Question: I am using jquery tabs and a custom jquery ui, however for some reason a "+" sign always appear on top of each tab, does anone know why and how to get rid of it?

I did not add any icon in the css, I only changed the background and some more.
Here's the css part for the tabs:
'''
.ui-tabs { position: relative; padding: .2em; zoom: 1; } /* position: relative prevents IE scroll bug (element with position: relative inside container with overflow: auto appear as "fixed") */
.ui-tabs .ui-tabs-nav { margin: 0; padding: .2em .2em 0; }
.ui-tabs .ui-tabs-nav li { list-style: none; float: left; position: relative; top: 0; margin: 1px .2em 0 0; text-align:center; width: 110px; border-bottom: 0;
padding: 0; white-space: nowrap; }
.ui-tabs .ui-tabs-nav li a { float: left; padding: .5em 1em; text-decoration: none; }
.ui-tabs .ui-tabs-nav li.ui-tabs-active a{color:#A7A88A}
.ui-tabs .ui-tabs-nav li.ui-tabs-active { margin-bottom: -1px; padding-bottom: 1px; background:green}
.ui-tabs .ui-tabs-nav li.ui-tabs-active a, .ui-tabs .ui-tabs-nav li.ui-state-disabled a, .ui-tabs .ui-tabs-nav li.ui-tabs-loading a { cursor: text; }
.ui-tabs .ui-tabs-nav li a, .ui-tabs-collapsible .ui-tabs-nav li.ui-tabs-active a { cursor: pointer; } /* first selector in group seems obsolete, but required to overcome bug in Opera applying cursor: text overall if defined elsewhere... */
.ui-tabs .ui-tabs-panel { display: block; border-width: 0; padding: 1em 1.4em; background: none; }
.ui-tooltip {
padding: 8px;
position: absolute;
z-index: 9999;
max-width: 300px;
-webkit-box-shadow: 0 0 5px #aaa;
box-shadow: 0 0 5px #aaa;
}
.ui-tabs-nav li img {
display: block;
margin-left: auto;
margin-right: auto
}
#mytabs{
padding: 0px;
background: none;
border-width: 0px;
}
#mytabs .ui-tabs-nav {
padding-left: 0px;
background: transparent;
border-width: 0px 0px 1px 0px;
-moz-border-radius: 0px;
-webkit-border-radius: 0px;
border-radius: 0px;
}
#mytabs .ui-tabs-panel {
background: url(images/ui-bg_highlight-hard_100_f5f3e5_1x100.png) repeat-x scroll 50% top #f5f3e5;
border-width: 0px 1px 1px 1px;
}
'''
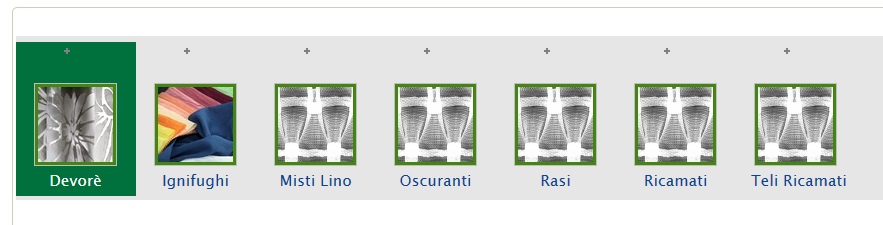
Answer: it's coming from the:
'''
.art-postcontent ul > li:before
{
content:url('images/postbullets.png');
...
}
'''
on line 3950, and
'''
.art-post ul > li::before {
content: url('images/postbullets.png');
...
}
'''
on line 3938. You can remove those two content properties in your css, and the + sign should disappear.